Interaction volume radius: 5 \u00c5
Interaction volume height: 25 \u00c5
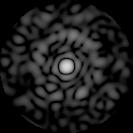
Disorder parameter: 0.8013